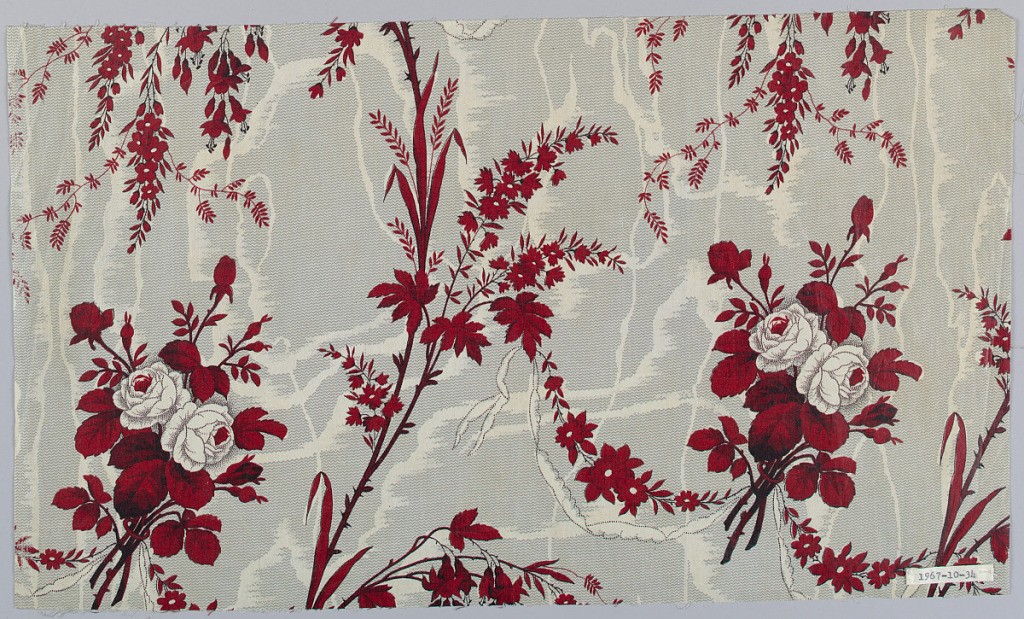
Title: Textile
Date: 1851–63
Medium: cotton Technique: printed by engraved roller and block printed
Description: Ground molette printed in grey zig-zags which form moire pattern. Overprinted with sprays of roses and wild flowers in shades of dark red and white, form being given to the white roses by means of tiny dots. Trailing white ribbons, outlined by dots, connect the design elements.